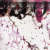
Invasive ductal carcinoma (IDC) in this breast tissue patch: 0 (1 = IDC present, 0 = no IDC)